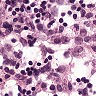
Metastatic tissue present: no